Current action and preconditions to check: trajectory_clear

Your task: For each precondition in the list above, predict whether it will hold at this action.

Consider the current scene as observed from the mobile robot's camera, and analyze the predicted future states of all dynamic agents (e.g., people, animals, vehicles, or any moving entities) within the NEXT SECOND.

IMPORTANT: Only answer "very likely" if you are absolutely certain—based on strong, clear evidence—that a dynamic agent will violate the precondition in the predicted future state. Do NOT answer "very likely" for unlikely, ambiguous, or low-probability risks.

Ask yourself for each precondition: Is there a high probability, with clear and convincing evidence, that the predicted future states of any dynamic agent will interfere with the predicted future state of the currently executing action within the NEXT SECOND, causing that precondition to fail?

Assess the risk level based on these predictions. Use "likely" or "very likely" if motions create a clear risk of interference.

Use "neutral" or "improbable" if agents are nearby but their predicted paths are clearly diverging or non-conflicting.

Failure Risk Categories: "very improbable", "improbable", "neutral", "likely", "very likely"

Answer Format: Output ONLY the probability_of_failure value from these categories: "very improbable", "improbable", "neutral", "likely", "very likely"

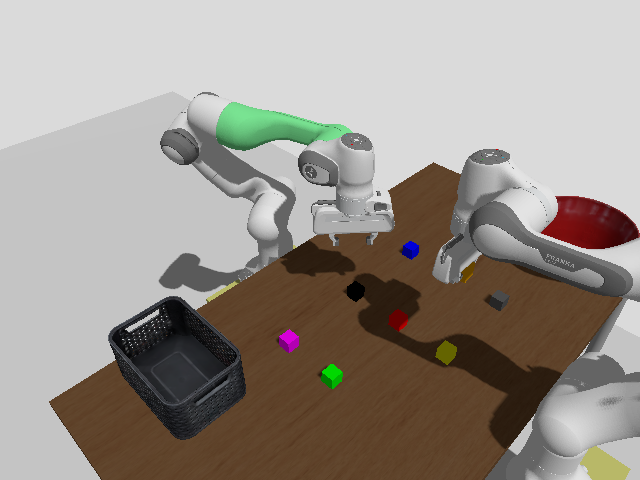

Answer: improbable